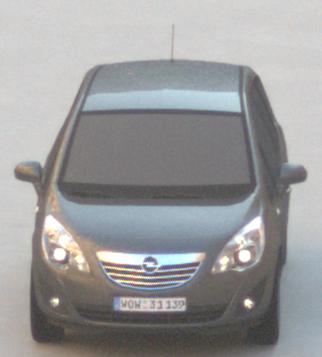
Make: Opel
Model: Meriva 1.4
Detailed model: Meriva (B)
Model produced from: 2010/05
Model produced until: 2013/11
Doors: 5
Color: gray
Road condition: dry road
Daytime: morning or afternoon
Contrast: low contrast